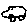
Label: car